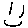
Label: smiley face